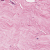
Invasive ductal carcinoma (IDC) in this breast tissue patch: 0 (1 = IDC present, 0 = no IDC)